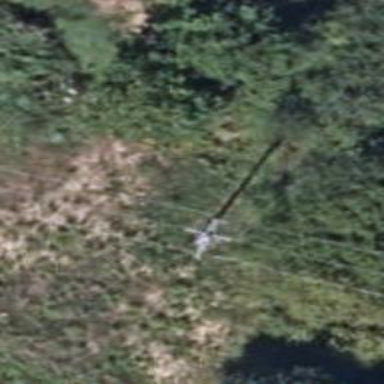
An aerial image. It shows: Minor power line.